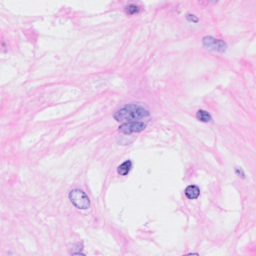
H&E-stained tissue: Breast